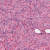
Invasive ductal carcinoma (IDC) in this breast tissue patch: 1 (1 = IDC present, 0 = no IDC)